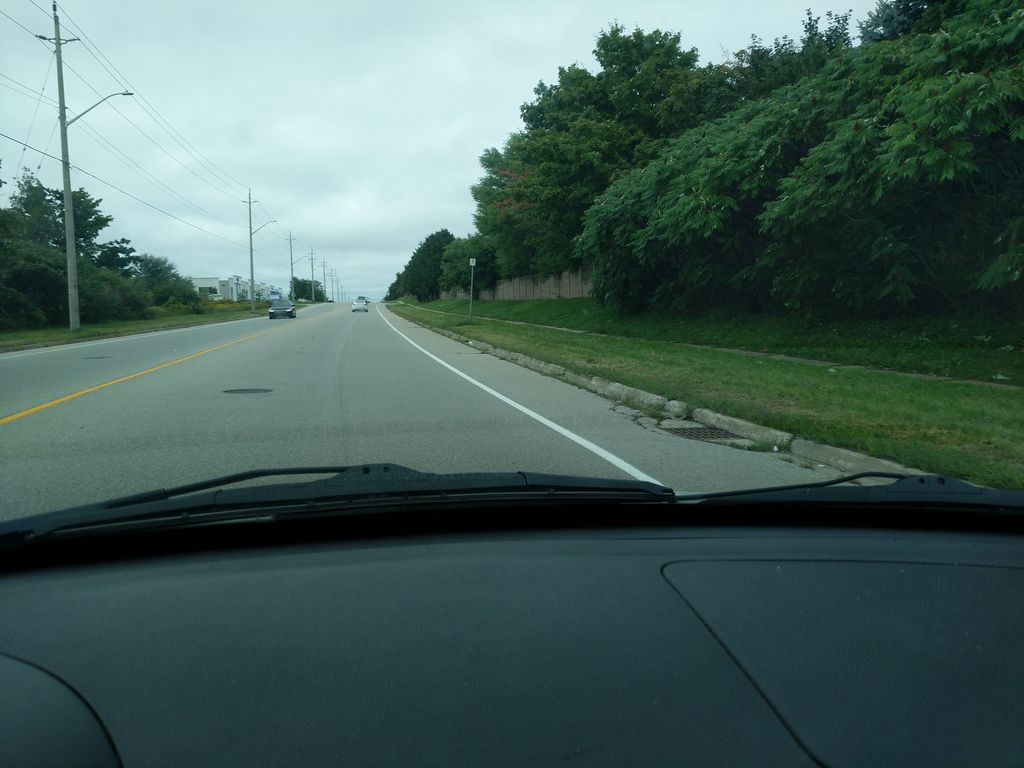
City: kitchener-waterloo